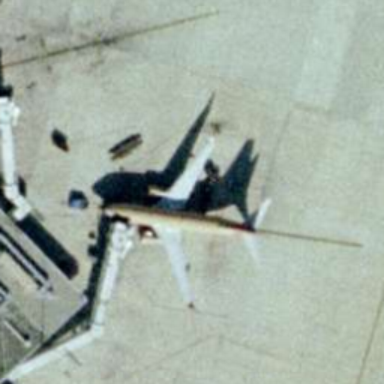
An airplanes is surrounded with some cars .